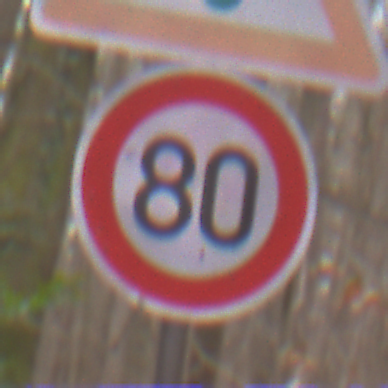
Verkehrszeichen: Geschwindigkeit80
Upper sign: Lichtzeichenanlage
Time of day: Midday
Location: Outdoor (Nature)
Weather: Overcast
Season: Autumn
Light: Natural